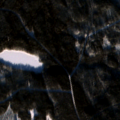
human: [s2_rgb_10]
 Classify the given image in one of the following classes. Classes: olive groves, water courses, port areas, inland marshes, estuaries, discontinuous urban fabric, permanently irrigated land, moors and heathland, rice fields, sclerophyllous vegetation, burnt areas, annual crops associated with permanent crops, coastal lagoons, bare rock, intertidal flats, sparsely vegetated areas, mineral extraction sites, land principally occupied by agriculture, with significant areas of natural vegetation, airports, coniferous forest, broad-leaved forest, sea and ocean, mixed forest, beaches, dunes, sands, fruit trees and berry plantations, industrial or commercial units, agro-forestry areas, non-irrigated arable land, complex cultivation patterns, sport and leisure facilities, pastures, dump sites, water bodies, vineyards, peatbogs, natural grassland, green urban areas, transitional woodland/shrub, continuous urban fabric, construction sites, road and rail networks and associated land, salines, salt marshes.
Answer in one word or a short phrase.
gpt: coniferous forest